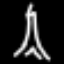
Label: The Eiffel Tower